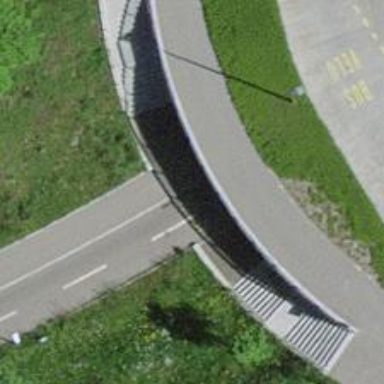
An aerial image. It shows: Path with asphalt surface suitable for both cycling and walking.